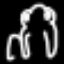
Label: frog